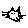
Label: cat